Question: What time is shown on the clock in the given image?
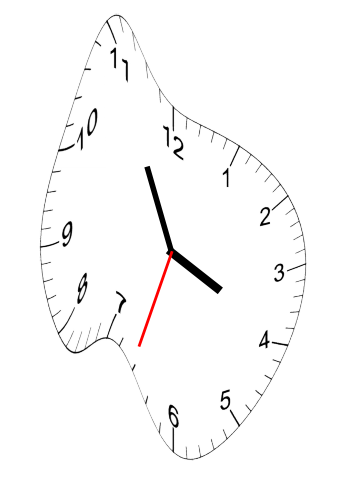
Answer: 03:55:33